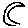
Label: moon